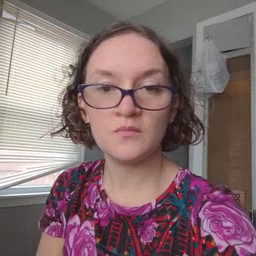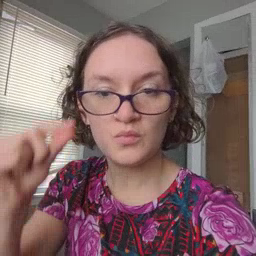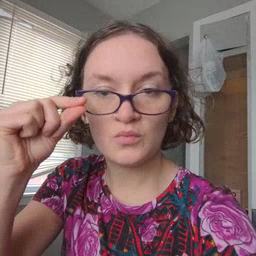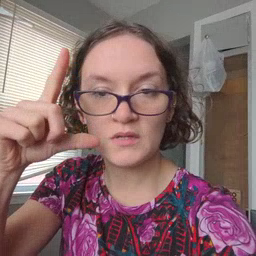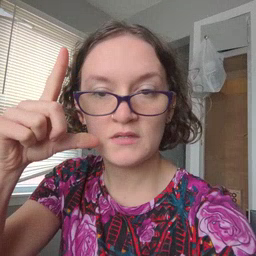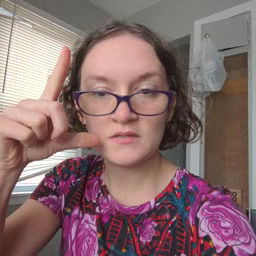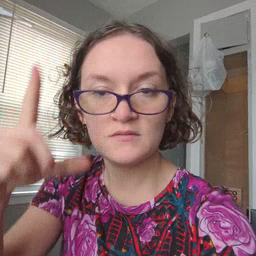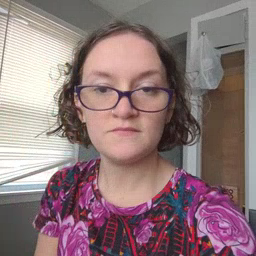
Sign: wake